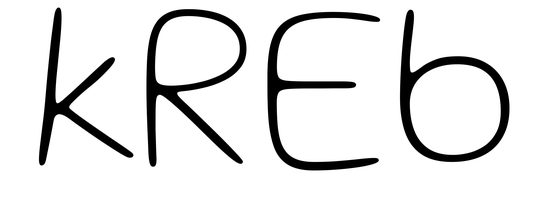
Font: Gluten_Thin